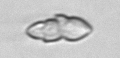
Label: Katodinium_or_Torodinium